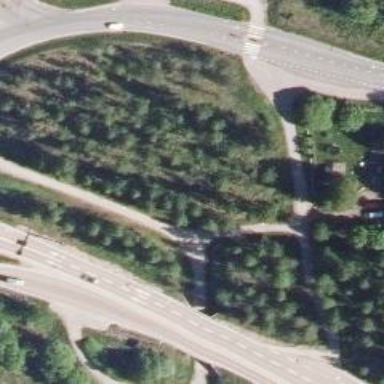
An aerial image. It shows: Asphalt cycleway.